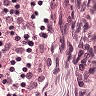
Metastatic tissue present: no